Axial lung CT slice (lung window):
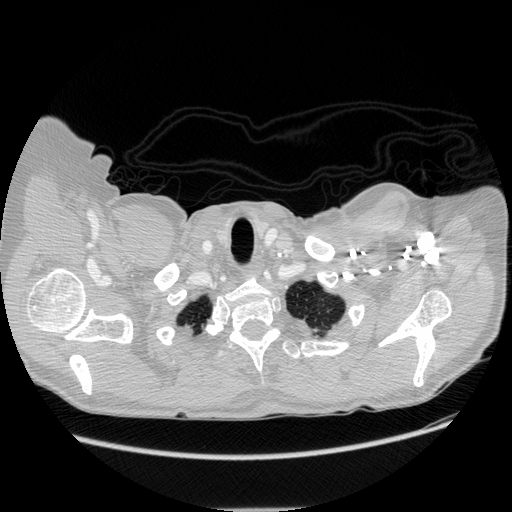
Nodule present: no